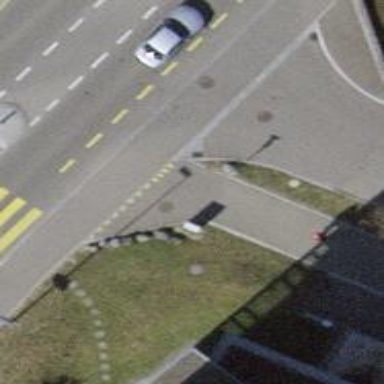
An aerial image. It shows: Asphalt path with sidewalk alongside.